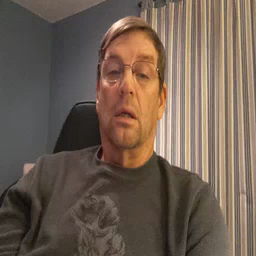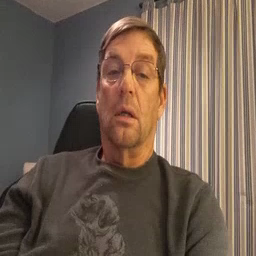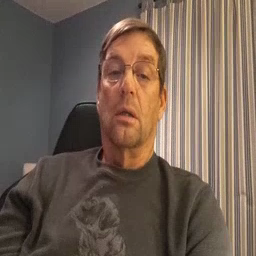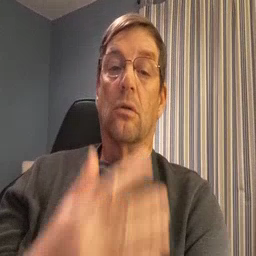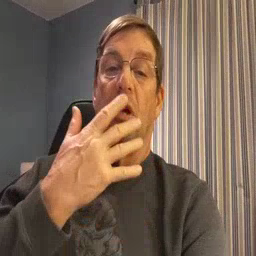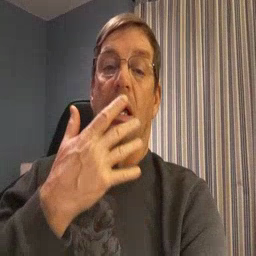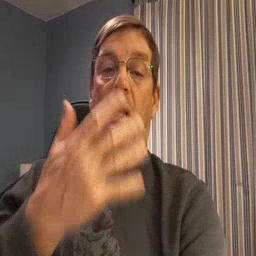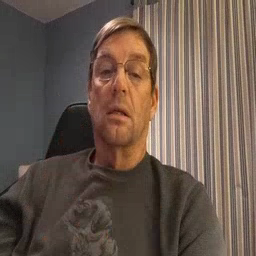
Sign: grass